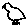
Label: bird